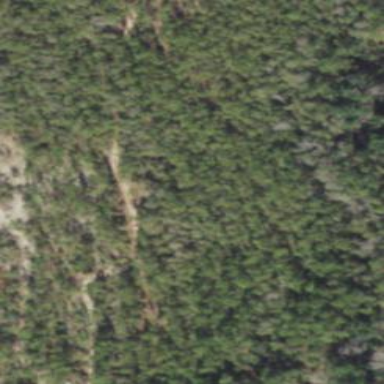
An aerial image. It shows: Forest dominated by needle-leaved trees.